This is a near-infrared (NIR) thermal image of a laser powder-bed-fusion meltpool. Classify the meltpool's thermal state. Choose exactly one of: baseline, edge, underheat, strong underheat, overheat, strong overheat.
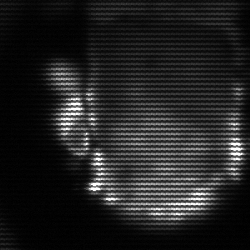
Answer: baseline